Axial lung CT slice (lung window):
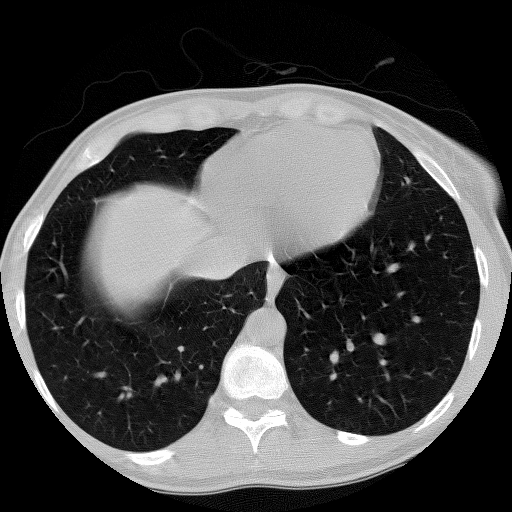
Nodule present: no